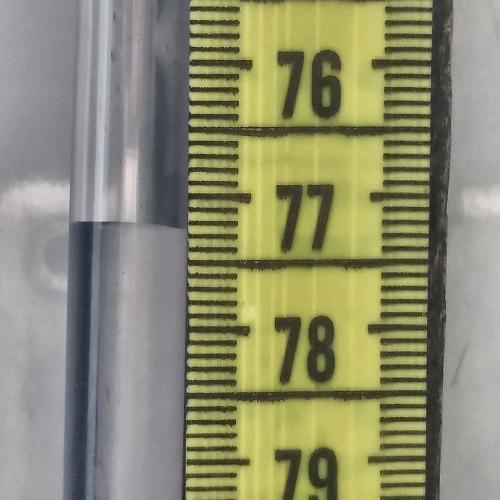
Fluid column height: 77.2 cm